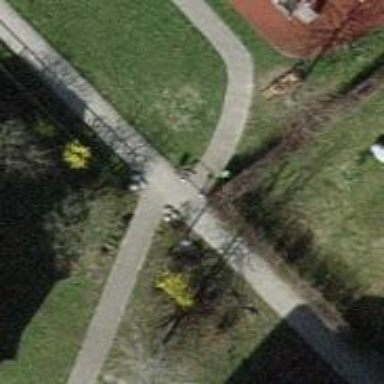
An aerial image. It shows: Footway with sett surface.